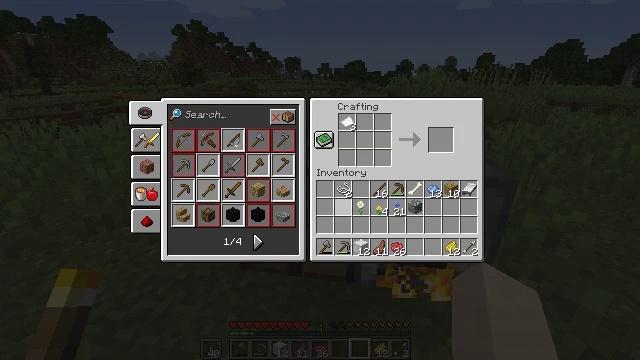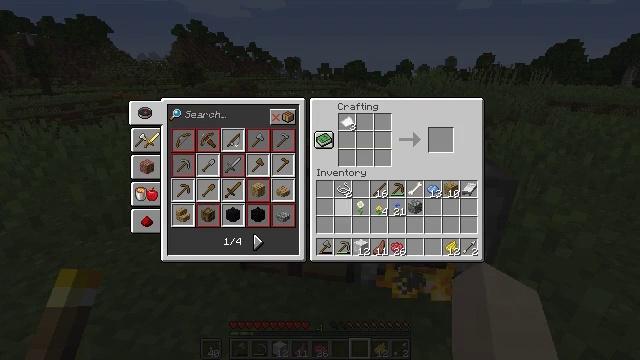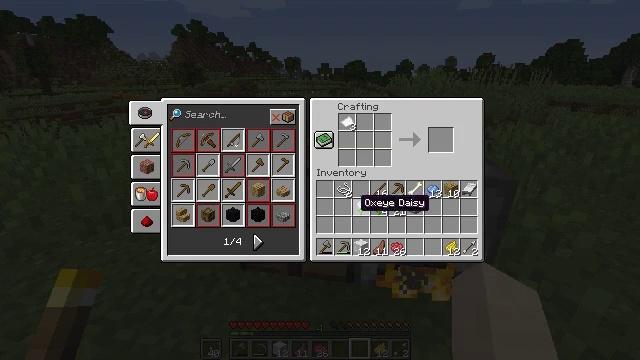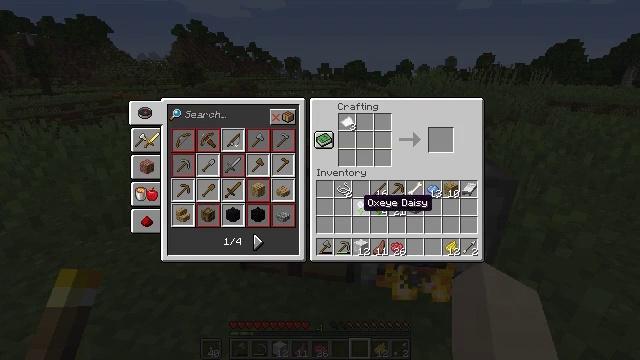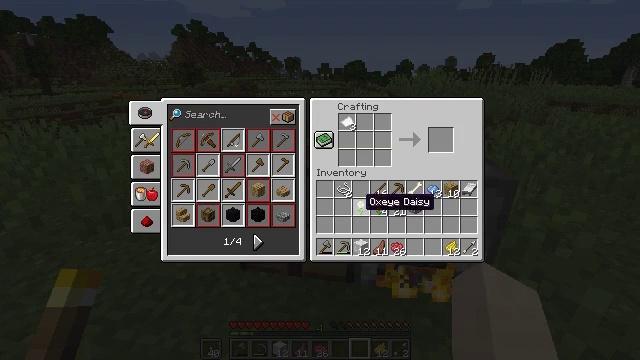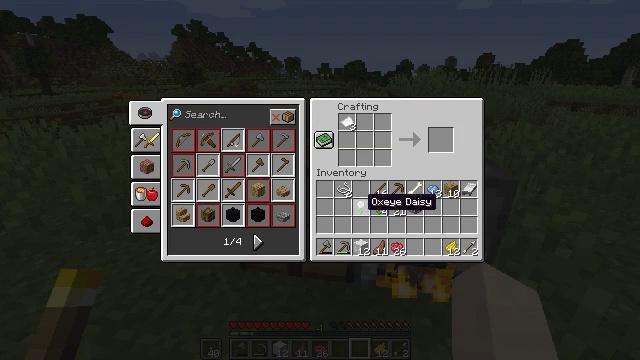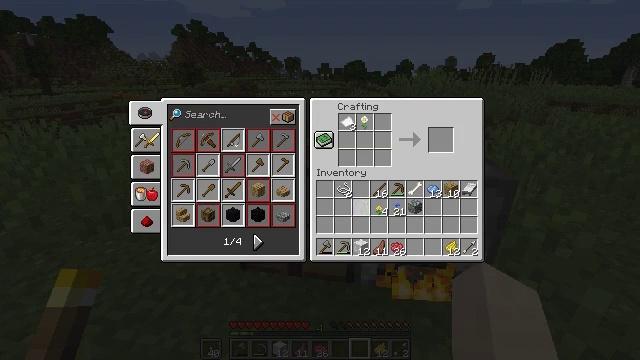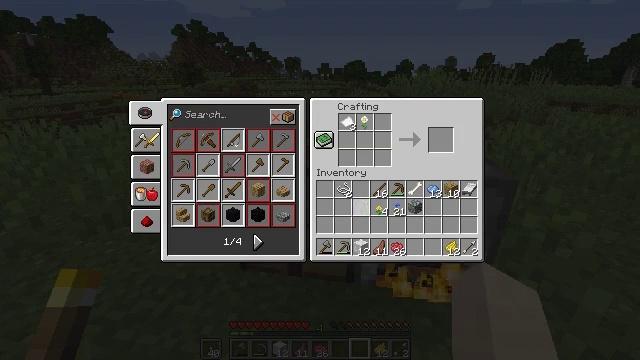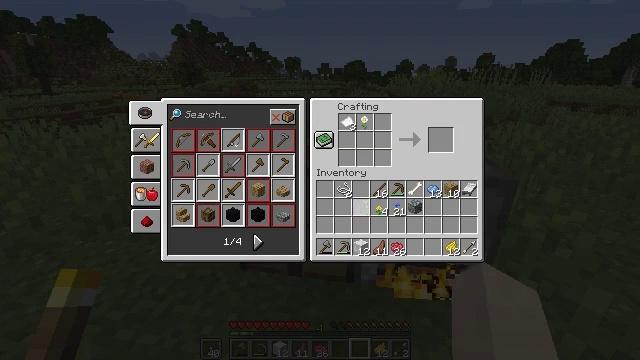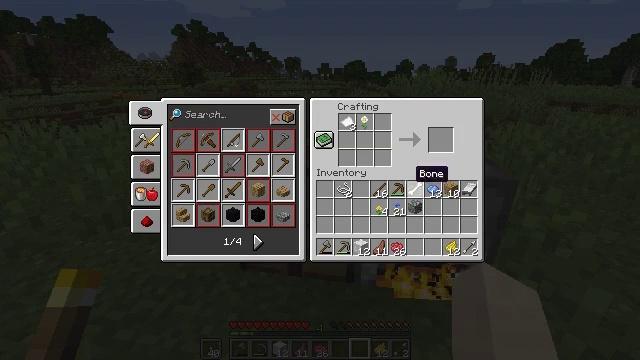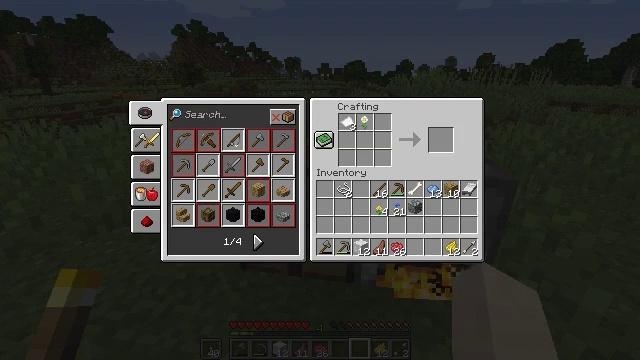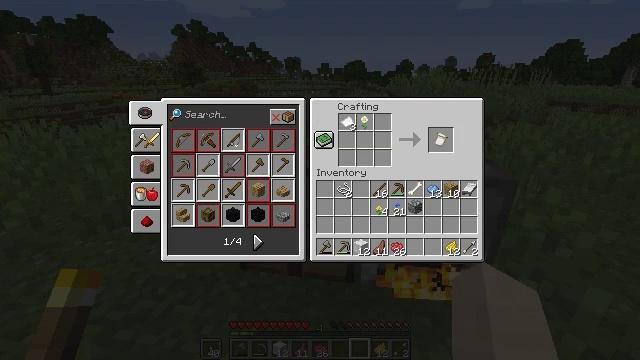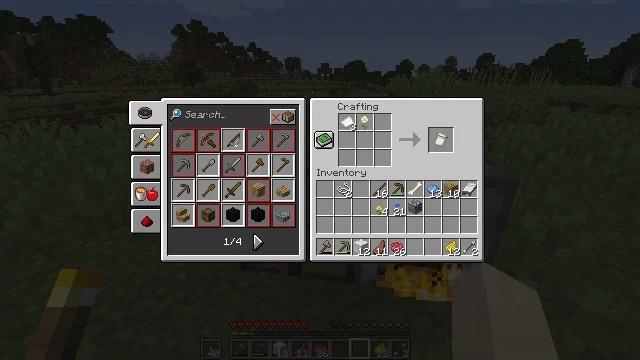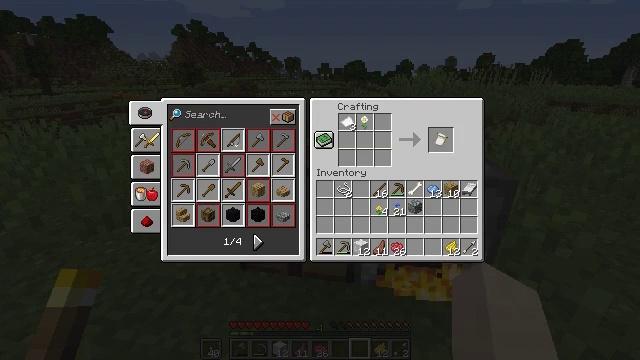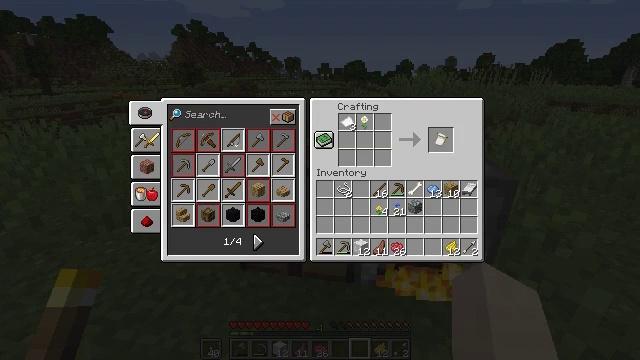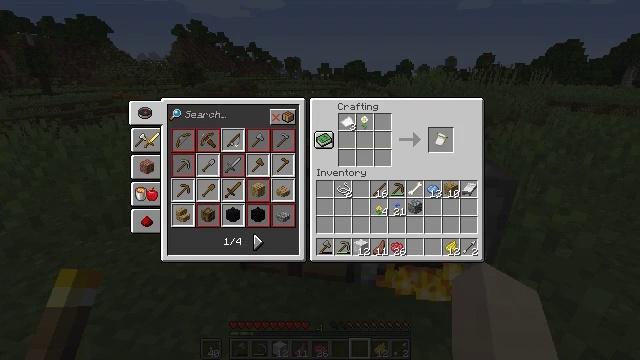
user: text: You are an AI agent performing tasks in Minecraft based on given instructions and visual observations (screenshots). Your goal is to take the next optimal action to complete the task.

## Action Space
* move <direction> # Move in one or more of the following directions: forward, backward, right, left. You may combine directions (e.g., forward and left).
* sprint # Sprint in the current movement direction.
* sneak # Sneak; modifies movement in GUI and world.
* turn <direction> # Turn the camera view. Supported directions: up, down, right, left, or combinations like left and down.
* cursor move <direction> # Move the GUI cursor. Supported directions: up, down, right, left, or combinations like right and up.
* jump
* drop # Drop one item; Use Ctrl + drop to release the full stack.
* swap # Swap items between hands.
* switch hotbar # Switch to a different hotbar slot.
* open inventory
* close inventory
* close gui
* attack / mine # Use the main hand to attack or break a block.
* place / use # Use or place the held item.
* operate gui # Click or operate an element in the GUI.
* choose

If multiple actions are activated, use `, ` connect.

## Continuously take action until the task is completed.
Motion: motion action
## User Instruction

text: Interact with the crafting table to craft a flower banner pattern.
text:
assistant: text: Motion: sneak
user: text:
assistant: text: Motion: sneak, cursor move right
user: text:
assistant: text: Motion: sneak
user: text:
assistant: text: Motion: sneak
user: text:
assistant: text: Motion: sneak
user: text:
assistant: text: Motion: sneak, operate gui
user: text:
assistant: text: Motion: sneak, operate gui
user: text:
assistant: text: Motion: sneak, operate gui
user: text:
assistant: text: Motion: sneak, cursor move right and up
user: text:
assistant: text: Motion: sneak, cursor move right and up
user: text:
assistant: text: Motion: sneak
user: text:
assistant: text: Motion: sneak
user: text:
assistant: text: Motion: sneak
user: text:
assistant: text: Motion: sneak, cursor move right
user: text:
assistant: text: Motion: sneak
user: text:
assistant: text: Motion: sneak, cursor move up
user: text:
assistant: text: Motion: sneak
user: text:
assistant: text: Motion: sneak
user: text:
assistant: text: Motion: sneak, operate gui
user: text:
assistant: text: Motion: sneak, operate gui
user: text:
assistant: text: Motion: sneak, operate gui
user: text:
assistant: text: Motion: sneak, cursor move down
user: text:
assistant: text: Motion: sneak, cursor move down
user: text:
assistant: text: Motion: cursor move right and down
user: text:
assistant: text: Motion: no_op